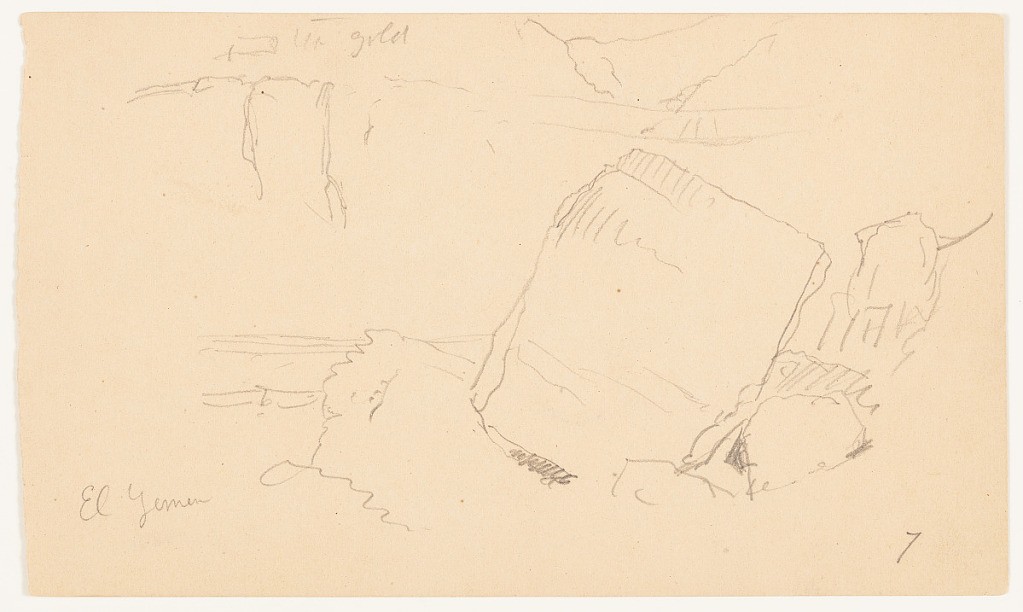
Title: Boulders in El Yemen Valley, Palestine (Israel)
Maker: Frederic Edwin Church, American, 1826–1900
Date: February 20, 1868
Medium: Graphite on off-white wove paper; verso: graphite
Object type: drawing
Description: Landscape sketch of a large boulder within a deep canyon in present-day southern Israel. In foreground, a large, cubic boulder is visible at right, supported by other smaller rocks. Opposite face of the canyon is visible in middle distance, across from the interceding valley floor. Rugged mountains rise along upper margin and continue out of view.

Verso: Landscape sketch showing two views of a valley in southern Israel known to Church as the Valley of El Yemen. In upper portion, large boulders are visible in foreground, resting along a slope at left. In middle distance, rocky spires at left descend to a sheer cliff, shown center right, which continues toward the canyon floor. In lower portion, a view of three figures taking shelter under an overhang is included.